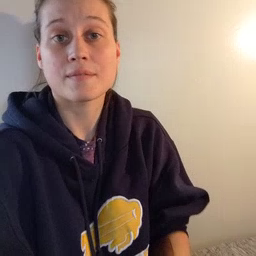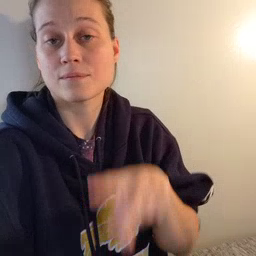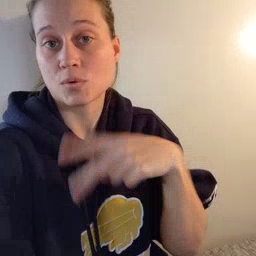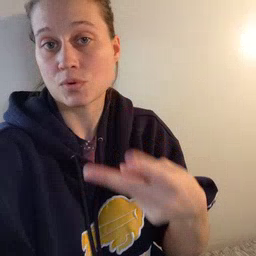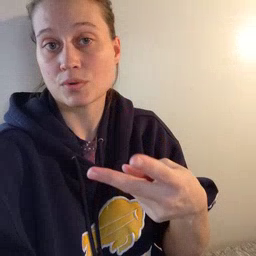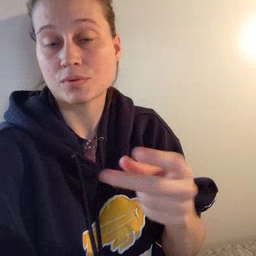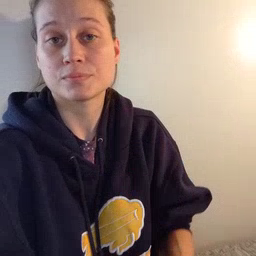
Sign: fall